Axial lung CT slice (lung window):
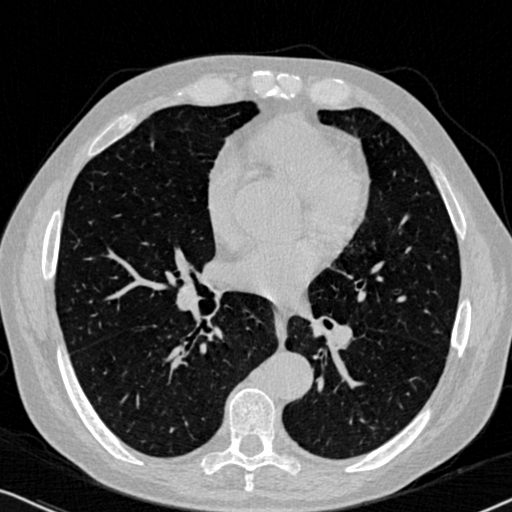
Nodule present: no